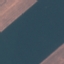
Land use / land cover class: AnnualCrop